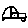
Label: car